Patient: sex F, age 54
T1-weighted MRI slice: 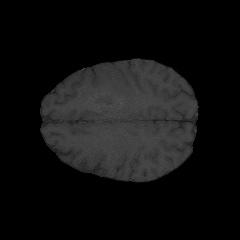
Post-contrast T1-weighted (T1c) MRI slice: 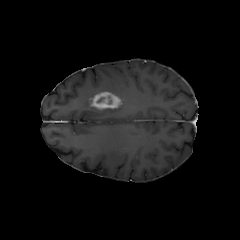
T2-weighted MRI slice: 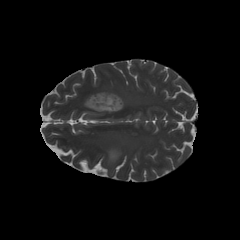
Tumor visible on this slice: yes
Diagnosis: Glioblastoma, IDH-wildtype
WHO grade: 4